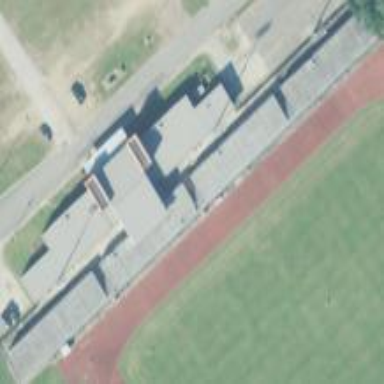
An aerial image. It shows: Grandstand building.